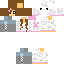
A female human skin with pale skin, wearing brown long hair dressed in a blue tshirt and black pants, featuring a closed mouth.